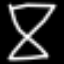
Label: hourglass